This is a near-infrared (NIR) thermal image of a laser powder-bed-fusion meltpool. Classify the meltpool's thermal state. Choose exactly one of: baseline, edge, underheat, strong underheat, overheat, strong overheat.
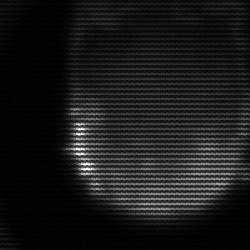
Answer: strong underheat